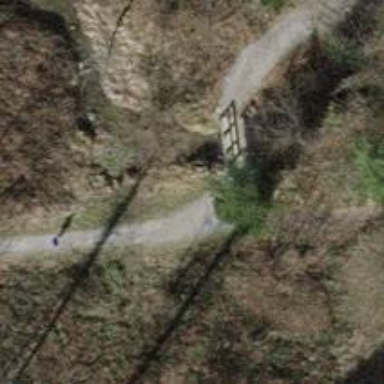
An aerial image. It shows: Path on unpaved surface with bridge.